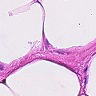
Metastatic tissue present: no